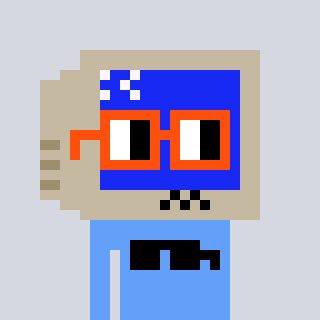
a pixel art character with square orange glasses, a old monitor-shaped head and a blue-colored body on a cool background